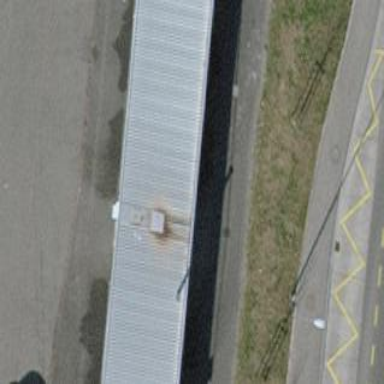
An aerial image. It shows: Car wash facility.